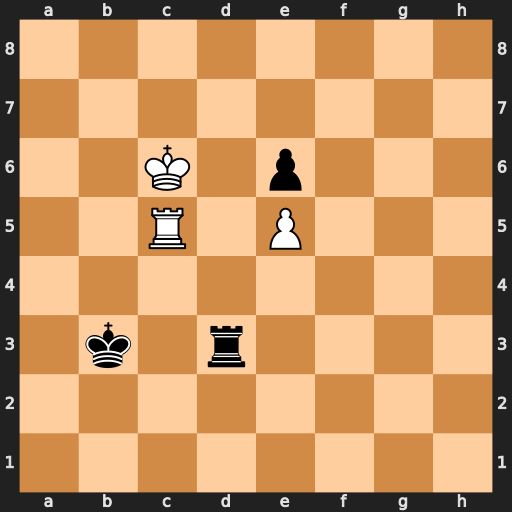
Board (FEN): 8/8/2K1p3/2R1P3/8/1k1r4/8/8
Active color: w
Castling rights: -
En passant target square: -
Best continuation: Kc7 Kb4 Rc6 Rd5 Rxe6